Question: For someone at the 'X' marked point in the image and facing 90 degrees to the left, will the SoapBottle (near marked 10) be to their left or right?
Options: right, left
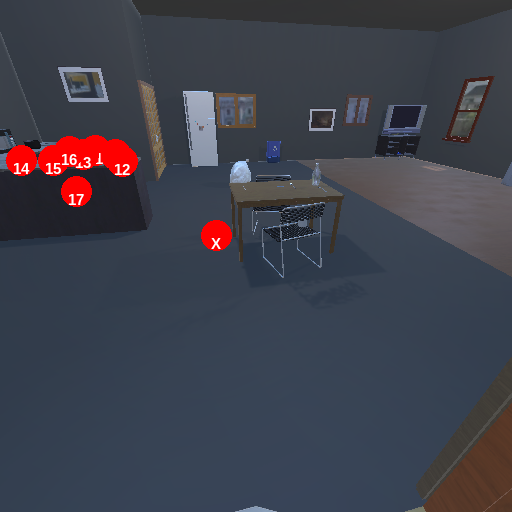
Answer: right